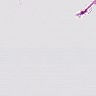
Metastatic tissue present: no